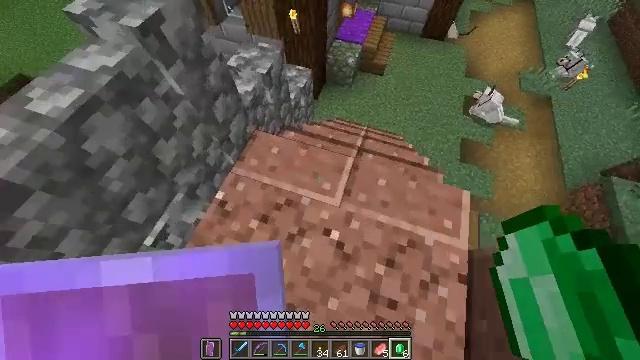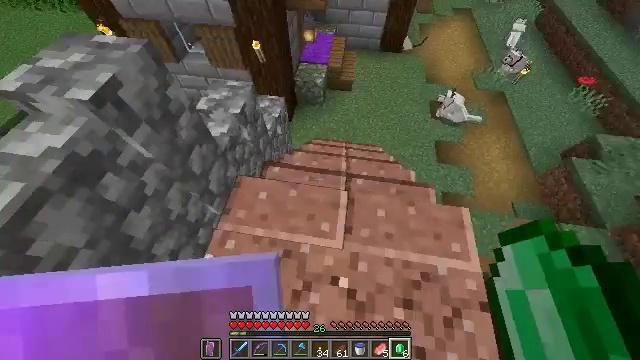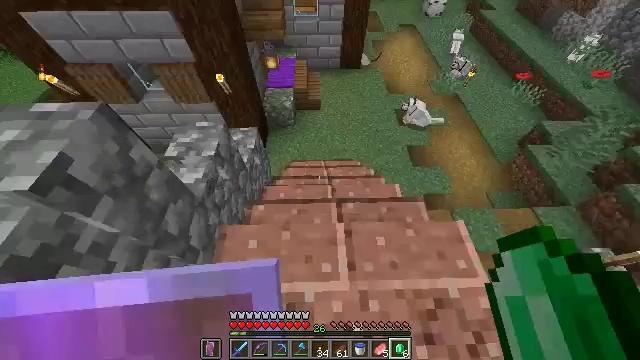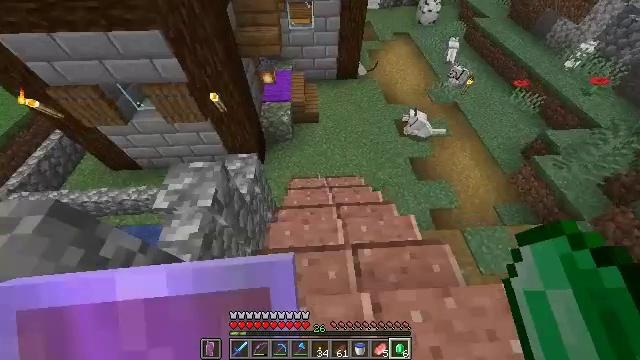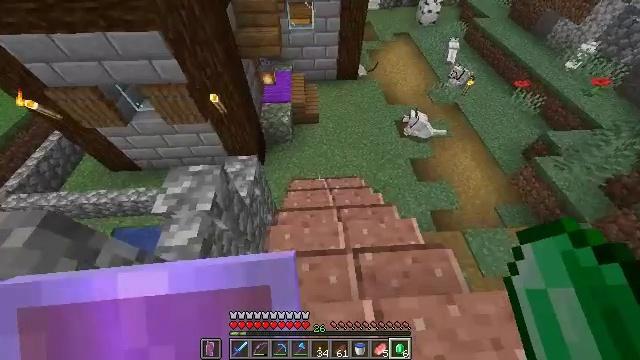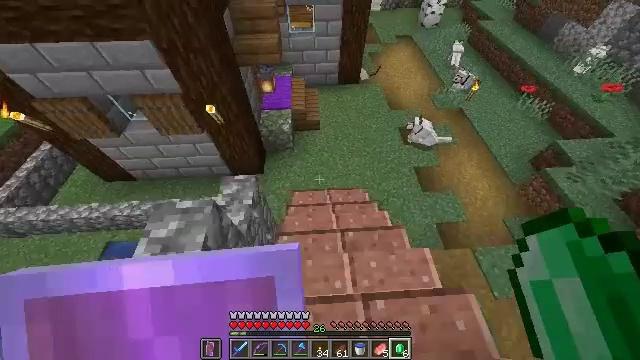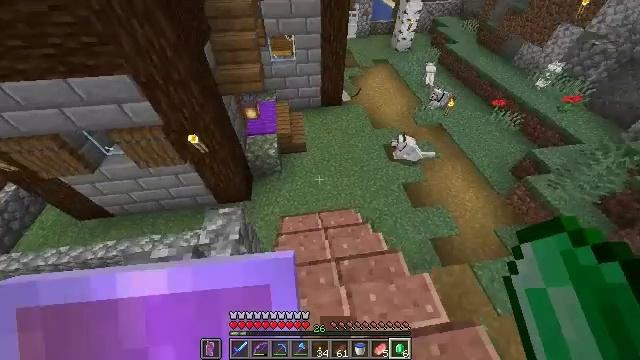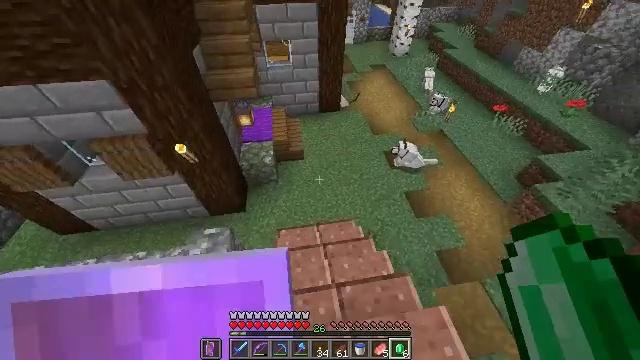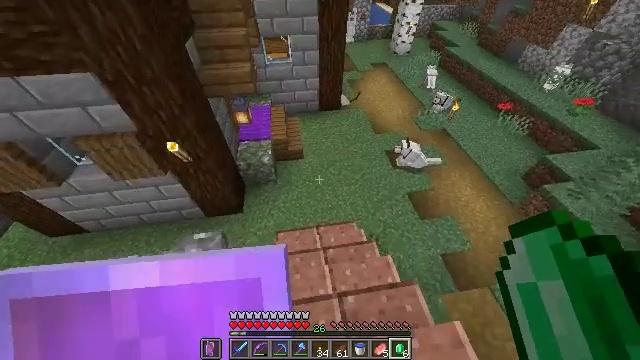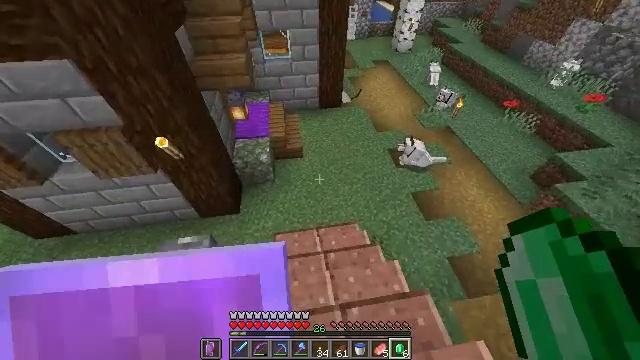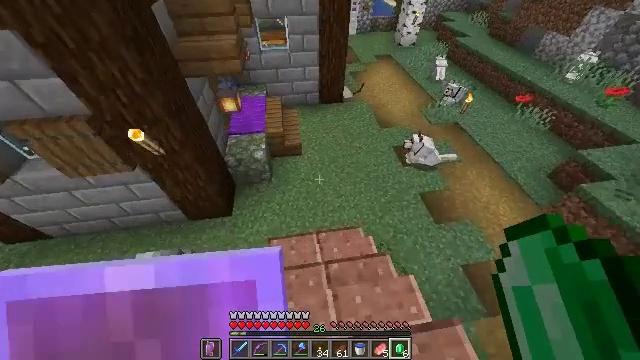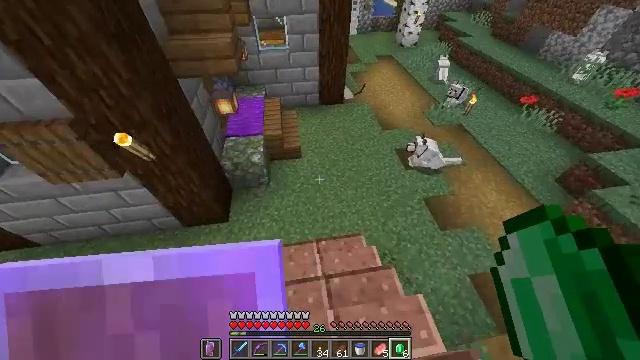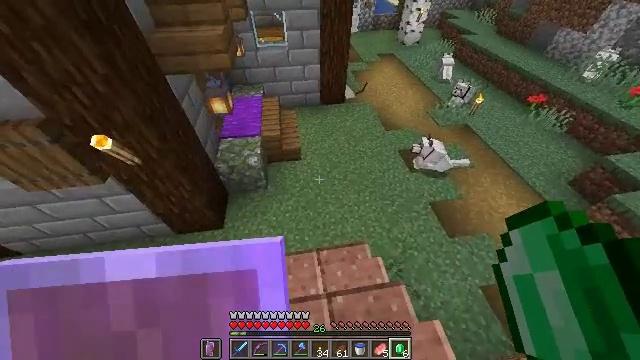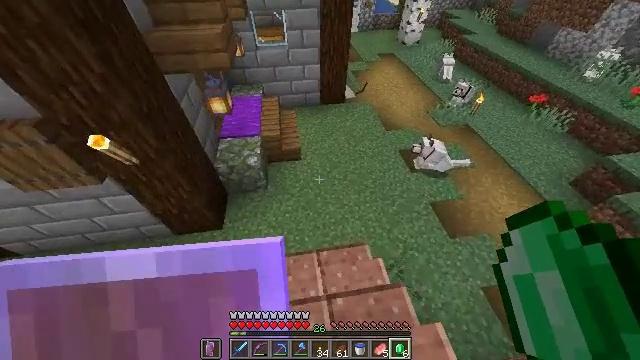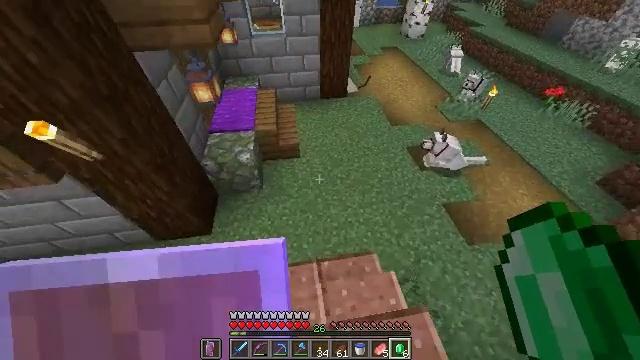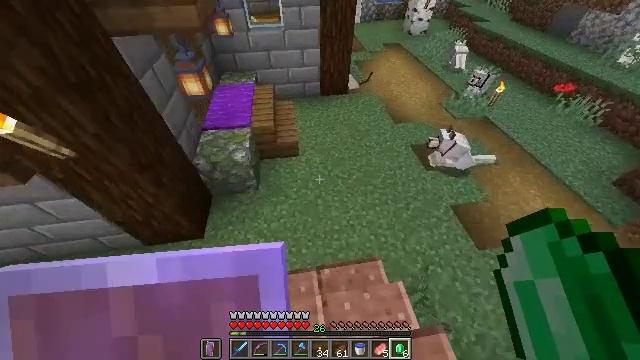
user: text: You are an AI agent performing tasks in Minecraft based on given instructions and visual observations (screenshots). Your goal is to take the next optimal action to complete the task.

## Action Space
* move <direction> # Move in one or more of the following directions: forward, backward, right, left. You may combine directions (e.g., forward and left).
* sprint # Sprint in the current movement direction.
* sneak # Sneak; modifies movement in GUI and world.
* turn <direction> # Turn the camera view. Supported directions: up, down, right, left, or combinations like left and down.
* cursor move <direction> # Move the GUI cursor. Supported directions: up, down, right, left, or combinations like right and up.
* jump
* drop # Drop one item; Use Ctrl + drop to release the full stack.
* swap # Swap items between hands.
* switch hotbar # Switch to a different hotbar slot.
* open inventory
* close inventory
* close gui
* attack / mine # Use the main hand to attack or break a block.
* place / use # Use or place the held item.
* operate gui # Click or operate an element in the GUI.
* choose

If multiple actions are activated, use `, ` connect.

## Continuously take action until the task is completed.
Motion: motion action
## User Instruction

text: Harvest grass block to clear the area.
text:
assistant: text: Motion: move forward, turn right and up
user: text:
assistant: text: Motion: move forward, turn right and up
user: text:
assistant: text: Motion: move forward, turn right and up
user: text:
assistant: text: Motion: move forward
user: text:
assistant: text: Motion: move forward, sprint
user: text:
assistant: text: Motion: move forward, sprint, turn right and up
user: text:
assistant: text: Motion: move forward, turn up
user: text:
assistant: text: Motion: move forward
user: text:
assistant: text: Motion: move forward
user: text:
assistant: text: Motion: move forward
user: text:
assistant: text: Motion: move forward
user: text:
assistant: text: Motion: move forward
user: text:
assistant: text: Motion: move forward
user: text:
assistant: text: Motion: move forward
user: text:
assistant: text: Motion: move forward
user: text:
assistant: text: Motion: move forward, turn right and down
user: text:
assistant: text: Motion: move forward, turn down
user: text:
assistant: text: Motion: move forward
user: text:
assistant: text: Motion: move forward
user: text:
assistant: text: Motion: move forward, turn left and up
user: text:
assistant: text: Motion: move forward, turn left and up
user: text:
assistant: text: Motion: move forward, turn left and up
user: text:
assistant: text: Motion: move forward
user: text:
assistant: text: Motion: move forward
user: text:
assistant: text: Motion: move forward
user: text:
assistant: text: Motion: move forward, turn left and up, jump
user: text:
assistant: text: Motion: move forward, turn left and up, jump
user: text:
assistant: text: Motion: move forward, turn left and up, jump
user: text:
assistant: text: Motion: move forward, turn left and up
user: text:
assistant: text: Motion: move forward, use / place